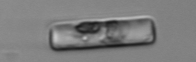
Label: Guinardia_delicatula